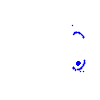
Particle: pion